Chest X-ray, PA view. Patient: 62 years old, sex M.
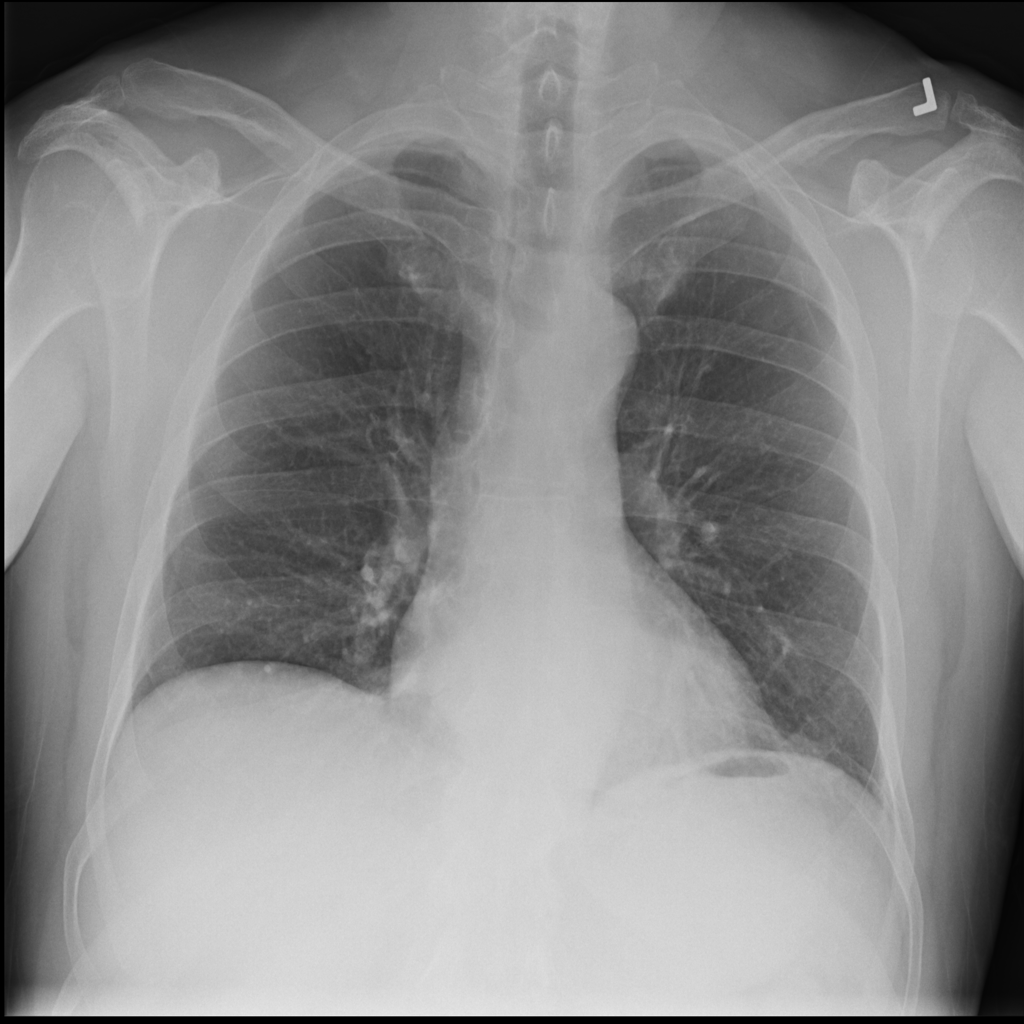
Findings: No Finding